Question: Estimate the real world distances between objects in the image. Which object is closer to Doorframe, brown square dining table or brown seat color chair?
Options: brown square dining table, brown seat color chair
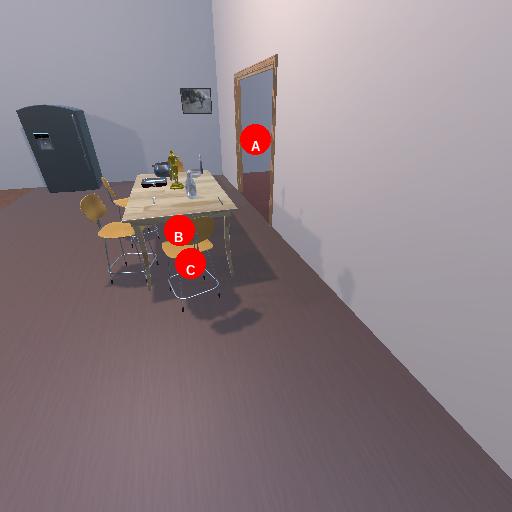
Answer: brown square dining table